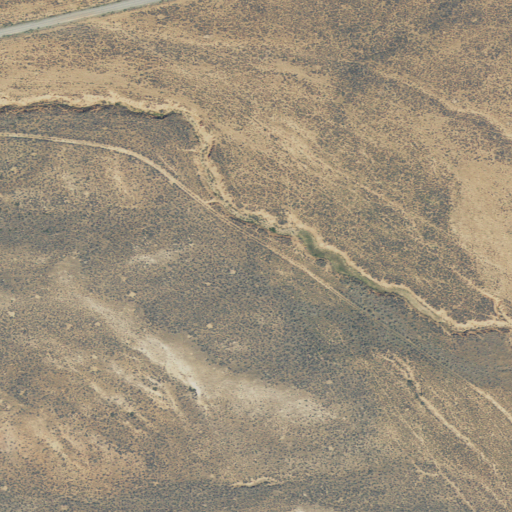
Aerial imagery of valley in Utah named Five Spring Canyon containing shrub and grassland